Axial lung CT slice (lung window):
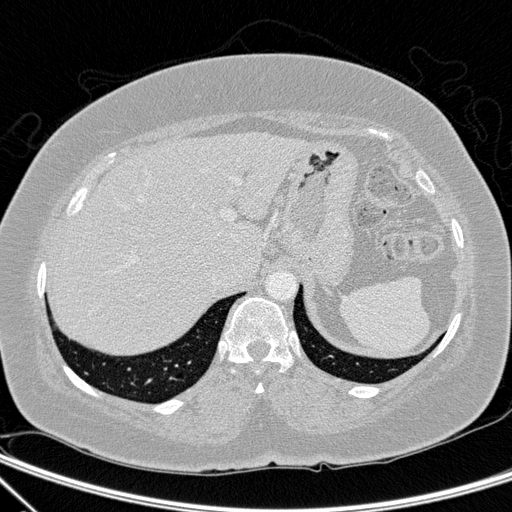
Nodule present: no